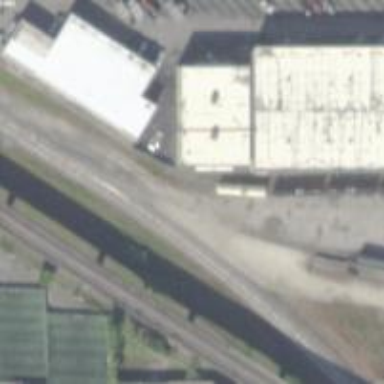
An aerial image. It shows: Rail spur service.